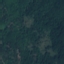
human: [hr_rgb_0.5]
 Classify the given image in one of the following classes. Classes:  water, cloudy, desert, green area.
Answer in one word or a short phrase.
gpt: green area